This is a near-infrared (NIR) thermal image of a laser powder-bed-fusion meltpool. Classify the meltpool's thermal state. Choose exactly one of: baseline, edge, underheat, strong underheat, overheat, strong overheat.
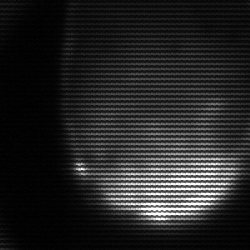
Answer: edge